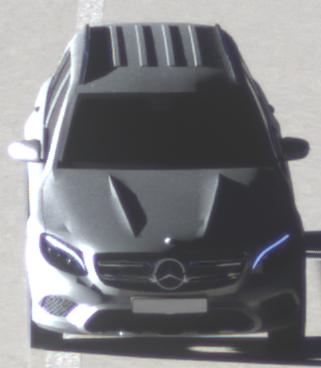
Make: Mercedes-Benz
Model: GLC 250
Detailed model: GLC (253)
Model produced from: 2015/09
Model produced until: 2018/05
Doors: 5
Color: gray
Road condition: wet road
Daytime: sunrise or sunset
Contrast: high contrast